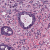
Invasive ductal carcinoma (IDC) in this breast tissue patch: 1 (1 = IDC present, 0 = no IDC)